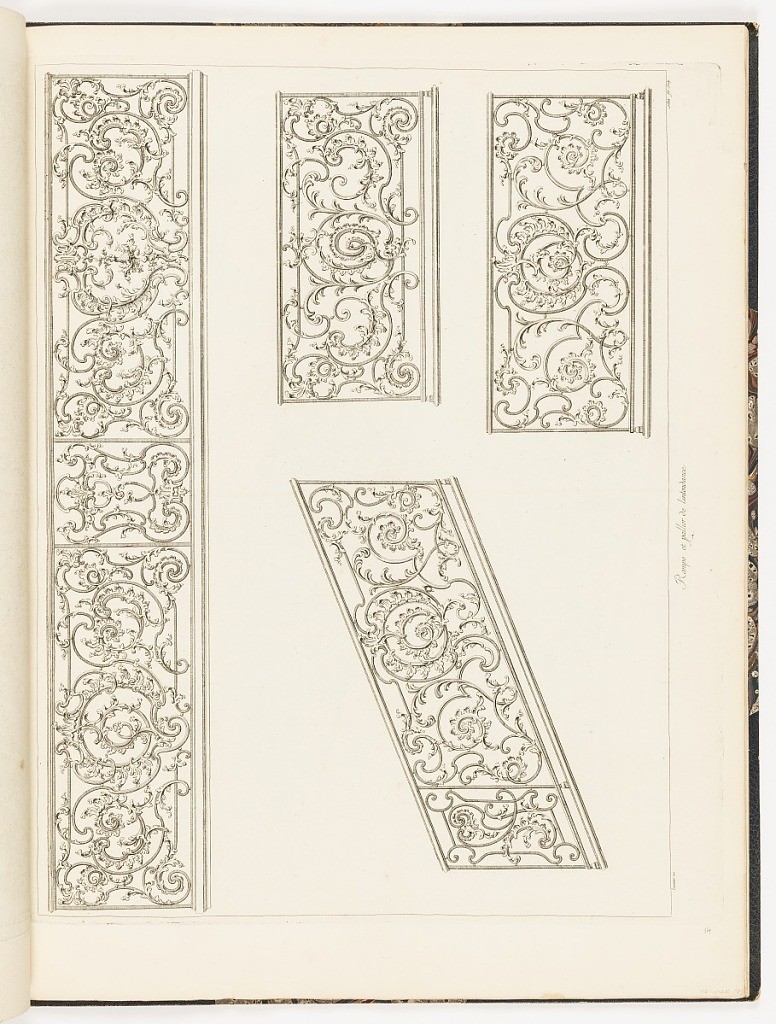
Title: Rampe et pallier de lintendance
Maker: Jean Lamour, French, 1698–1771
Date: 1759–68
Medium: Etching and engraving on laid paper
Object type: Print
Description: Four sections of a decorative wrought iron banister and balustrade for a landing, with rococo ornament and motifs, including acanthus leaves, palmettes, fleurons, shells, and c-scrolls. The plate is signed and titled.